Field crop: maize
Growth stage: 2
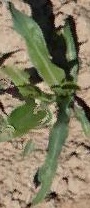
Species: maize